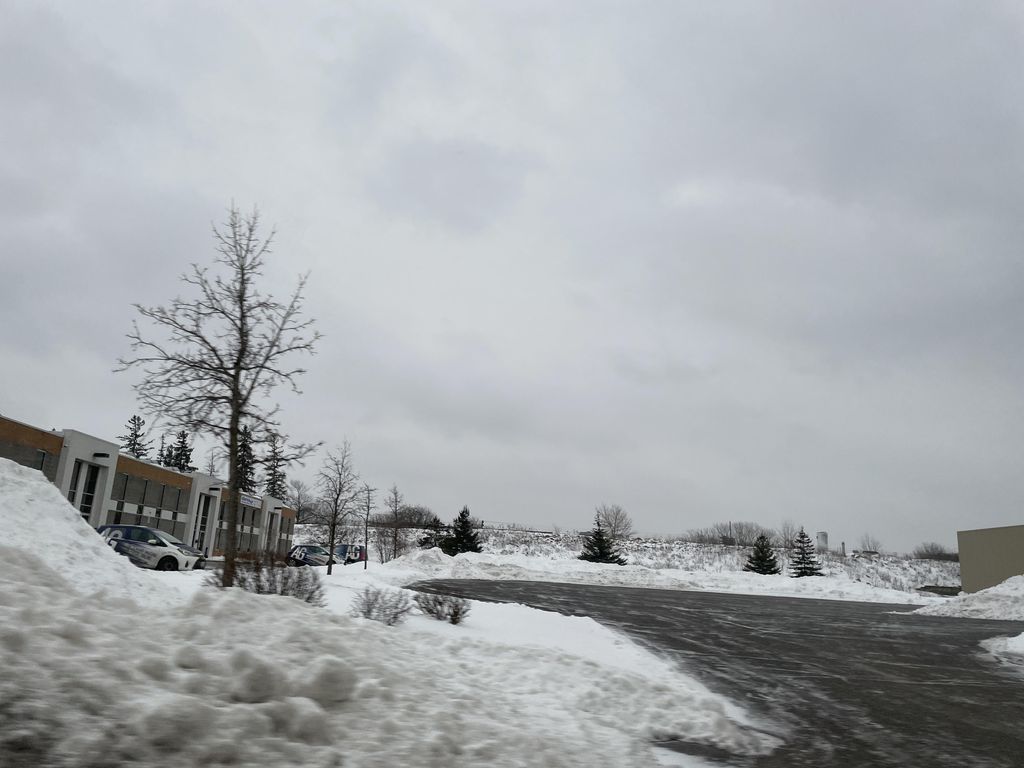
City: kitchener-waterloo